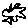
Label: star